Question: How many alarms?
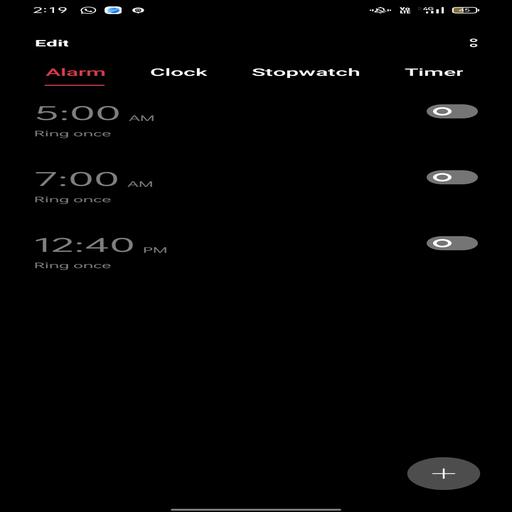
Answer: Three alarms.